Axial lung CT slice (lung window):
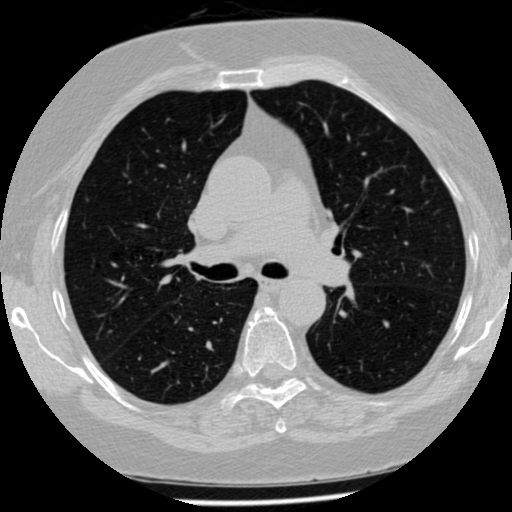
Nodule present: no